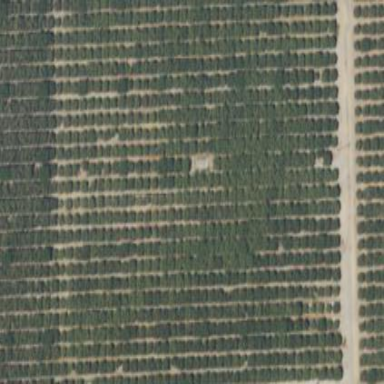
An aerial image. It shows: Orchard filled with persimmon trees.